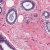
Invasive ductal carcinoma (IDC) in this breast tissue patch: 0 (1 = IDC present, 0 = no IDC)